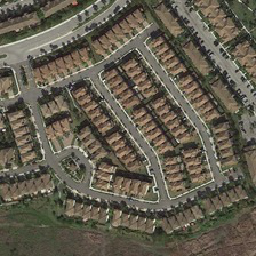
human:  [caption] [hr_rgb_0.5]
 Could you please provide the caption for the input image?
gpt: Near farmland, there is a residential area with a compact built house with red roof of brick.

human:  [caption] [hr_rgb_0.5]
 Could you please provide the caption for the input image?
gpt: There is a red brick roof near the farm.

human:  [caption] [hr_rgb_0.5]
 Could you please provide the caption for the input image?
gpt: There is a residential area near a field with brick red roofs.

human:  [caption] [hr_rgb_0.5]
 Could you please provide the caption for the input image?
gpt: near an agricultural land there is a residential area where there are compact houses with red brick roofs.

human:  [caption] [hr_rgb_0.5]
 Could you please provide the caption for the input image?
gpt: Near a farm there is a residential area in which there are compactly built houses with brick red roofs.